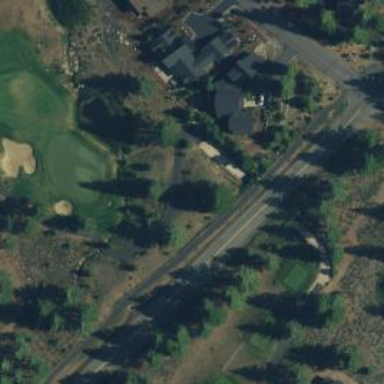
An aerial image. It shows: Path designated for golf carts.